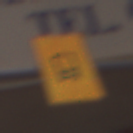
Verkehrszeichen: KennzeichnungspflichtigeFahrzeugeGefaehrlicheGueterOhnePfeilsymbol
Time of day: MorningAfternoon
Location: Outdoor (Urban)
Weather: Clear
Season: NotSpecified
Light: Natural